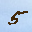
Label: 5